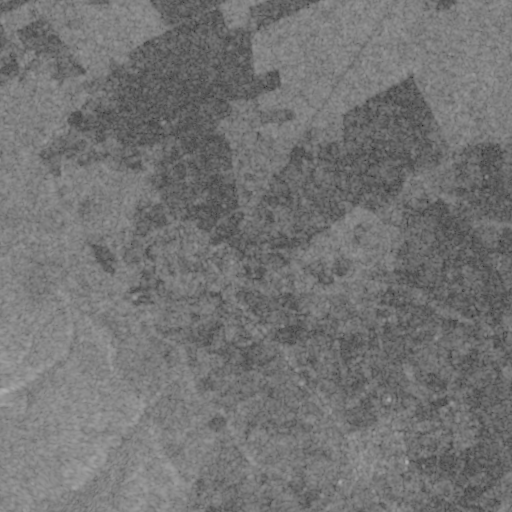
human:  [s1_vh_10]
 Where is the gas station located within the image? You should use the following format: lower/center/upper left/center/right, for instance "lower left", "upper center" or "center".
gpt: The gas station is located in the lower right of the image.
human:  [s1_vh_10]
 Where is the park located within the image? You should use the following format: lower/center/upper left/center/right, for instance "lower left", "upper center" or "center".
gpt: The park is located in the lower right of the image.
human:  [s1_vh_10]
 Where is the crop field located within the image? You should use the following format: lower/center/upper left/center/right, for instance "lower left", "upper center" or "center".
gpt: There is no crop field in the image.

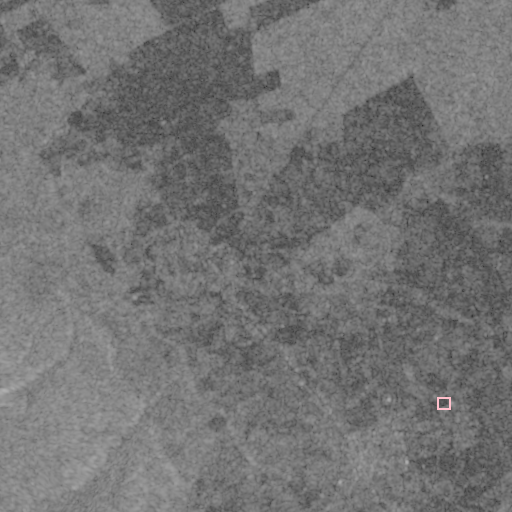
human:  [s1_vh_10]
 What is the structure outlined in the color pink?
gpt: The structure outlined in pink is a park.
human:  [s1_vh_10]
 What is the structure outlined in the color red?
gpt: There is no red outline.